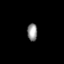
Tissue: lung
Cell type: Epithelial cells
Senescence score: 0.203
Nuclear area (px): 177
Mean DAPI intensity: 141.395